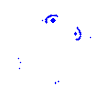
Particle: electron